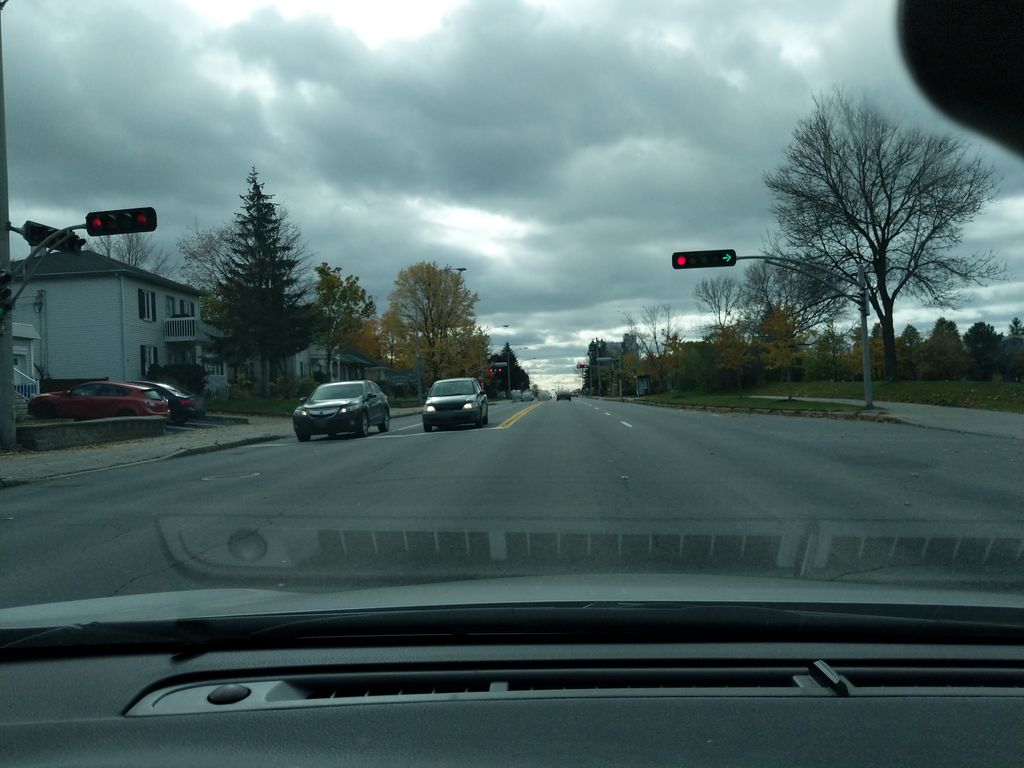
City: quebec_city